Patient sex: M
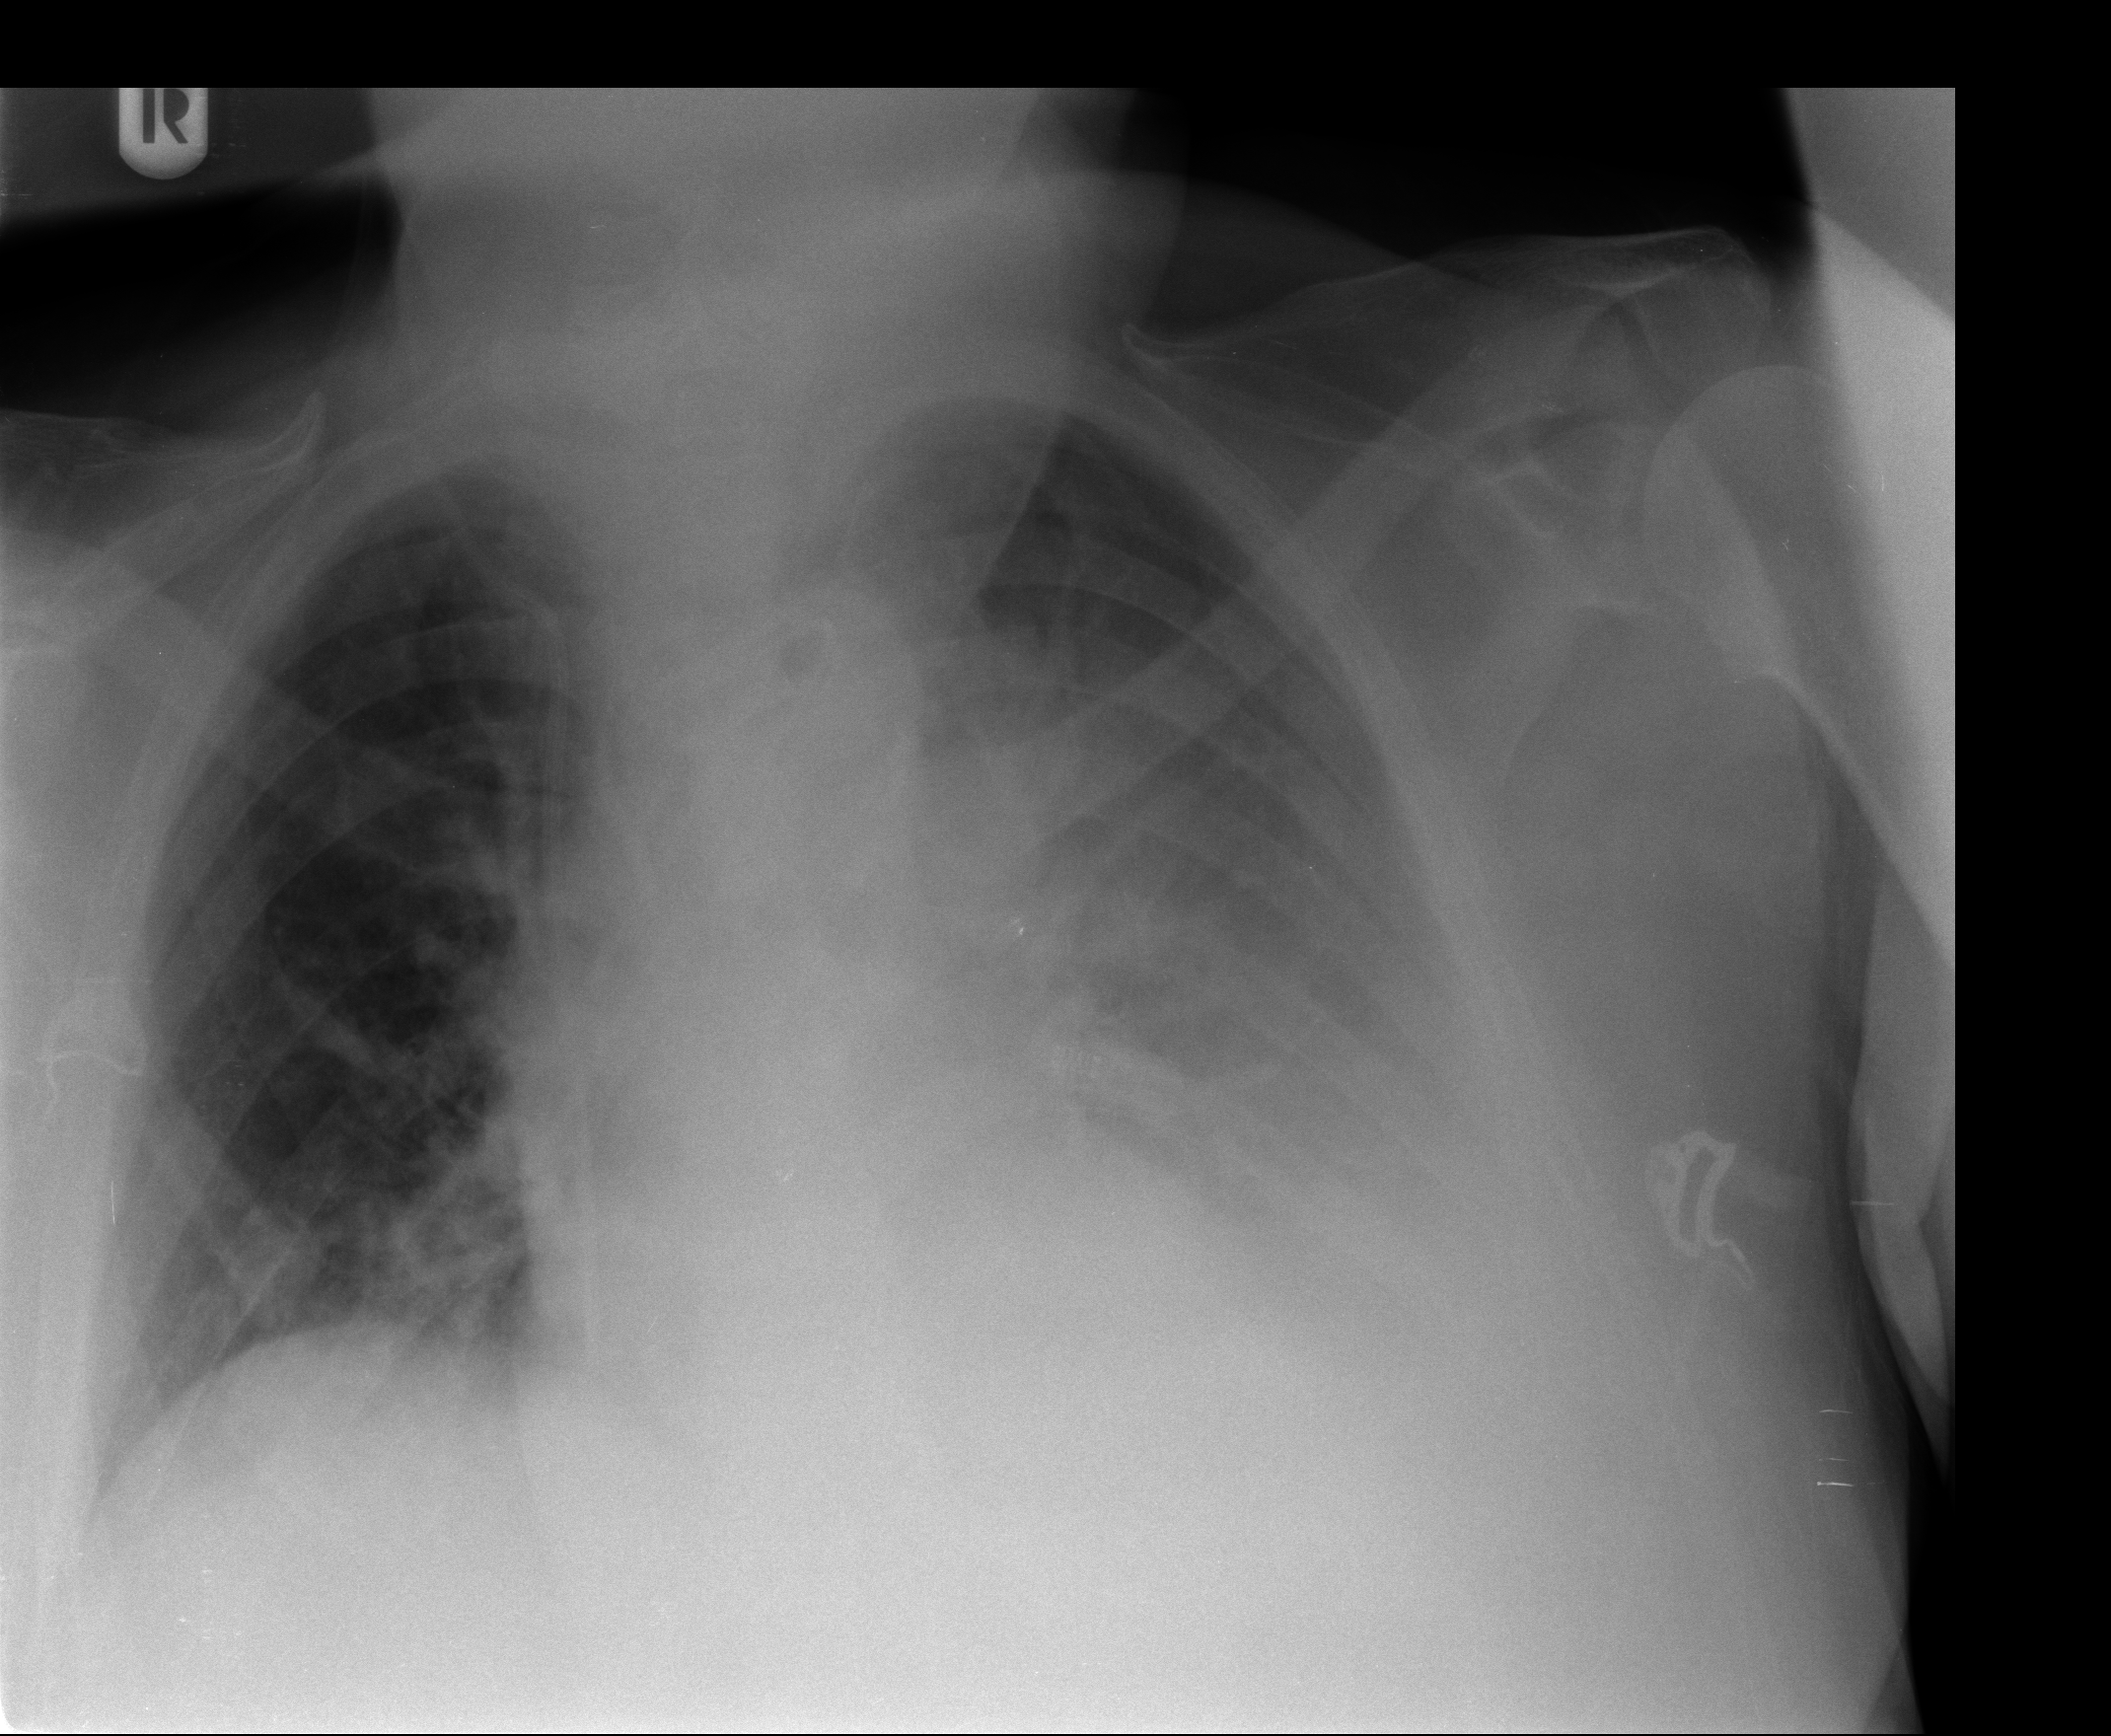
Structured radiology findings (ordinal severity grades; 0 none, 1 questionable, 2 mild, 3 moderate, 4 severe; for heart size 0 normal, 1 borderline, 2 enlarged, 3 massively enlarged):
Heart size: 0
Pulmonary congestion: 2
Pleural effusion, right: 0
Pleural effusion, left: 3
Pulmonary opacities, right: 1
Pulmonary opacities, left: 1
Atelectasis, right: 2
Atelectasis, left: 2